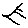
Label: sun